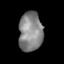
Tissue: skin
Cell type: Epithelial cells
Senescence score: 0.2782
Nuclear area (px): 915
Mean DAPI intensity: 133.894